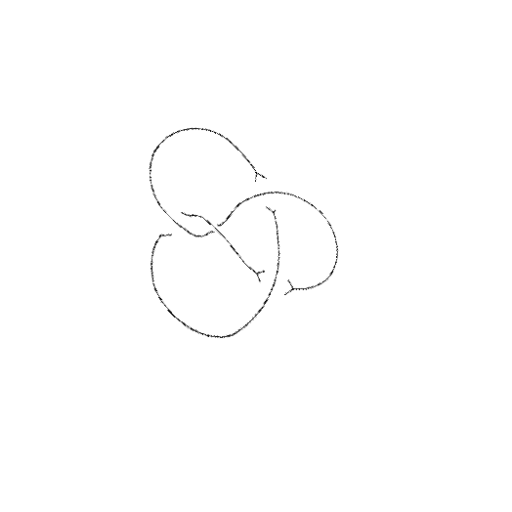
Crossing number: 4